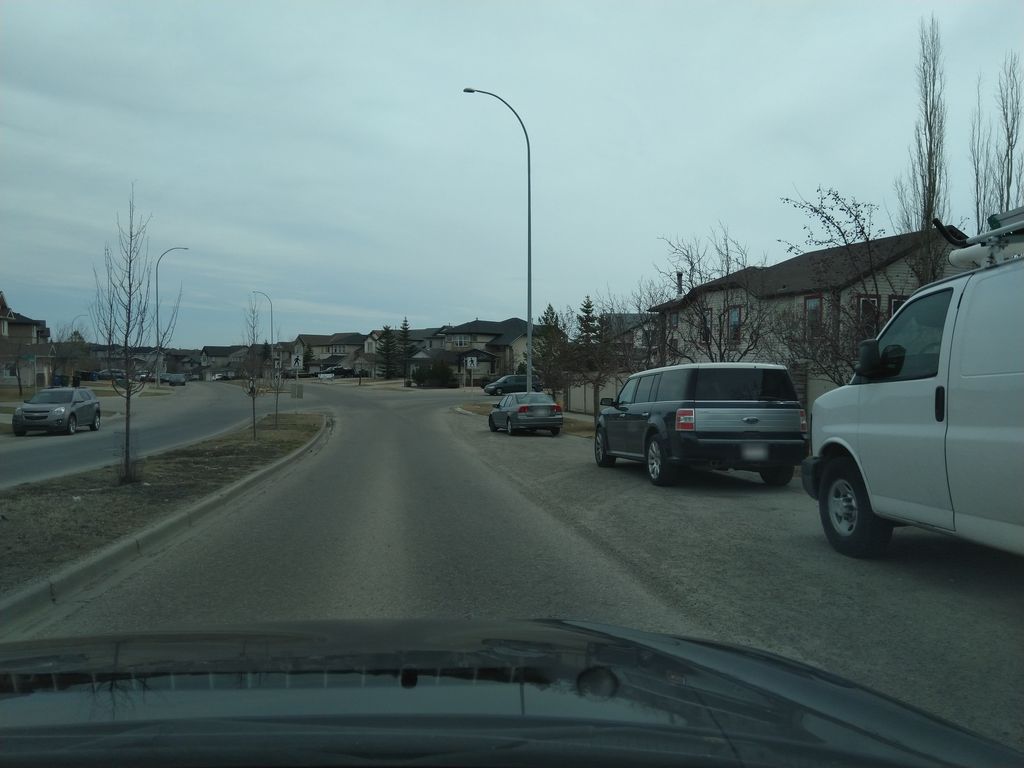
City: calgary